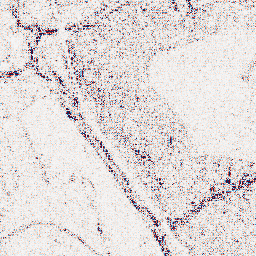
Category: wavelet
Decomposition family: wavelet_biorthogonal
Decomposition parameters: wavelet: bior3.5
level: 1
Upsampling method: quintic
Upsampling parameters: scale: 8
Upsampling scale: 8